Field crop: maize
Growth stage: 1
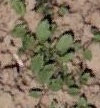
Species: convolvulus